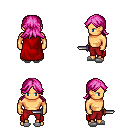
a pixel art fantasy rpg character, male body template, human, tanned skin, red cape, red pants, pink loose hair, white slippers, dagger, four views (front, back, left, right), 2x2 character sprite sheet, small pixel art, hard edges, no anti-aliasing